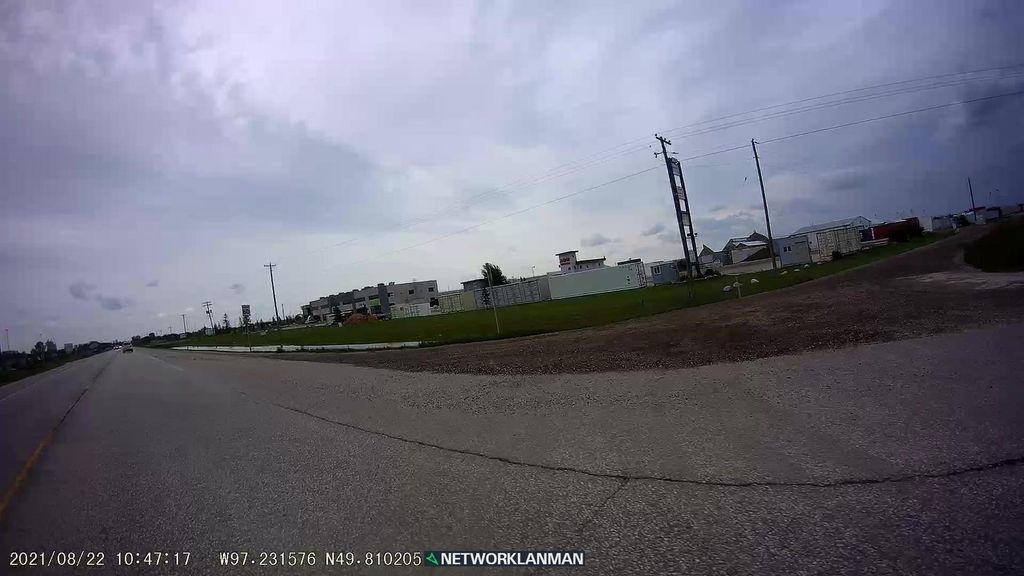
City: winnipeg